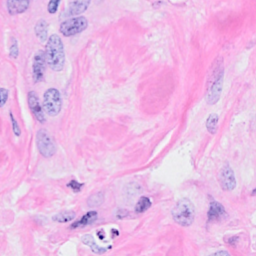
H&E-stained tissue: Breast